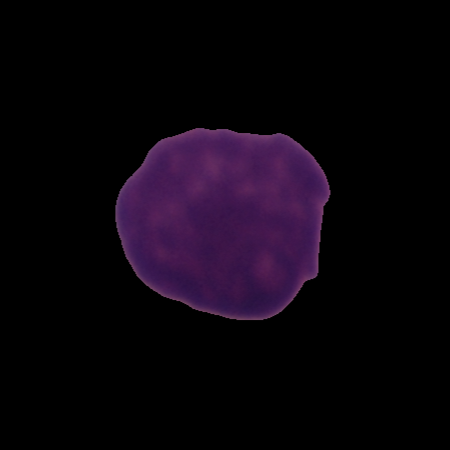
Label: healthy